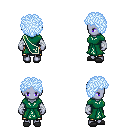
a pixel art fantasy rpg character, female body template, dark elf, purple skin, sash dress, gold greaves, white cyan curly afro hairstyle, white cloth bandages, gray slippers, four views (front, back, left, right), 2x2 character sprite sheet, small pixel art, hard edges, no anti-aliasing